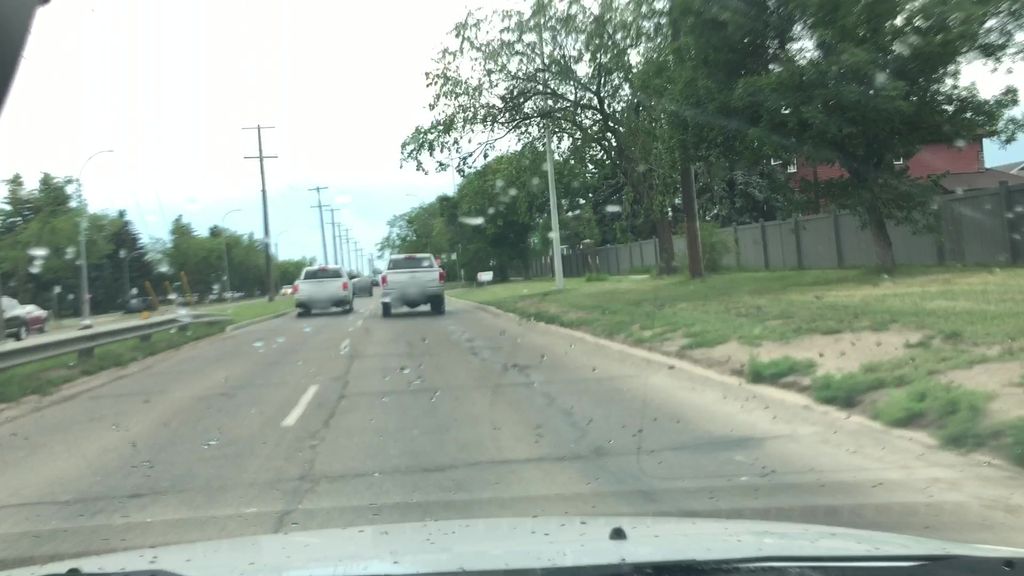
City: edmonton